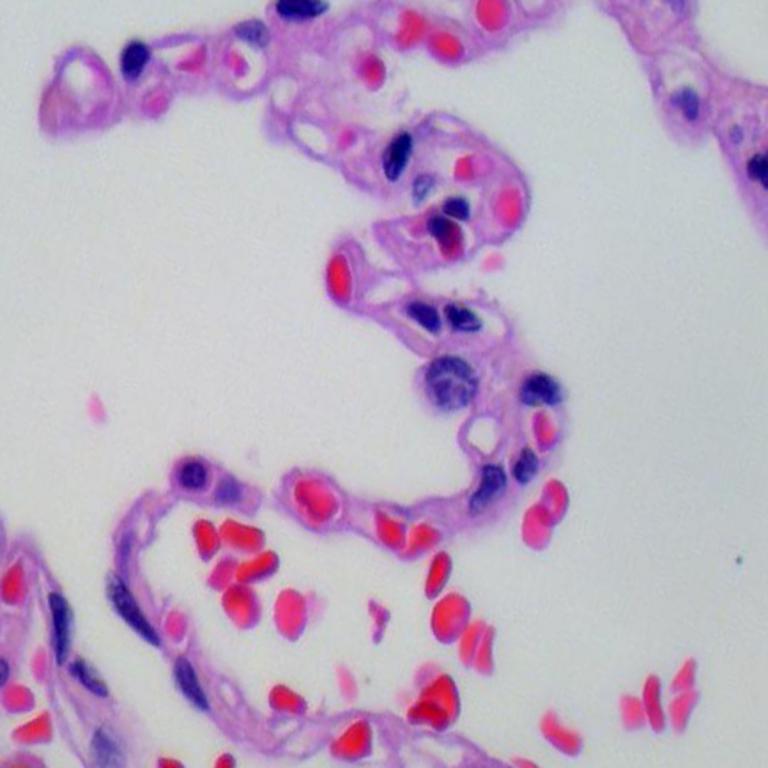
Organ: lung
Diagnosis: benign